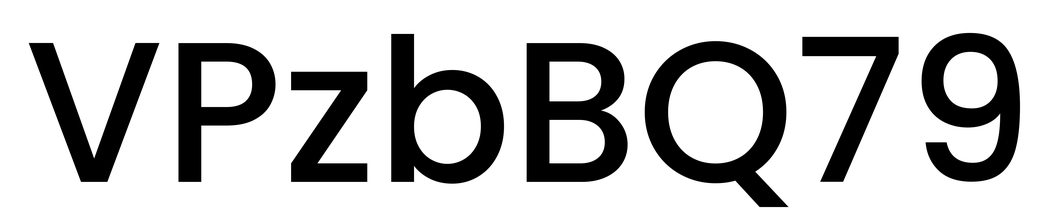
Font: Poppins-Medium